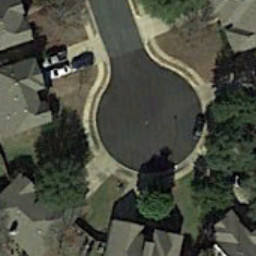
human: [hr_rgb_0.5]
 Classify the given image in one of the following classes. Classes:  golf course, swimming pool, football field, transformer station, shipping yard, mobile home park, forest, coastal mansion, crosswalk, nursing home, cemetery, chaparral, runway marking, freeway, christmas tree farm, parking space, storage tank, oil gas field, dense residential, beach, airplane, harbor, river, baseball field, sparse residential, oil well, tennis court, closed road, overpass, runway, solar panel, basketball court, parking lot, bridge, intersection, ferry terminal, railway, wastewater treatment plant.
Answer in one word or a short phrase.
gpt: closed road